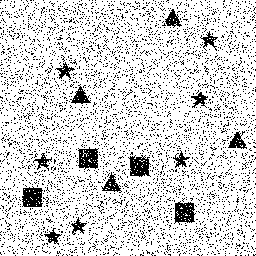
Squares: 4
Triangles: 4
Stars: 7
Total shapes: 15